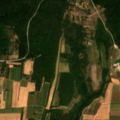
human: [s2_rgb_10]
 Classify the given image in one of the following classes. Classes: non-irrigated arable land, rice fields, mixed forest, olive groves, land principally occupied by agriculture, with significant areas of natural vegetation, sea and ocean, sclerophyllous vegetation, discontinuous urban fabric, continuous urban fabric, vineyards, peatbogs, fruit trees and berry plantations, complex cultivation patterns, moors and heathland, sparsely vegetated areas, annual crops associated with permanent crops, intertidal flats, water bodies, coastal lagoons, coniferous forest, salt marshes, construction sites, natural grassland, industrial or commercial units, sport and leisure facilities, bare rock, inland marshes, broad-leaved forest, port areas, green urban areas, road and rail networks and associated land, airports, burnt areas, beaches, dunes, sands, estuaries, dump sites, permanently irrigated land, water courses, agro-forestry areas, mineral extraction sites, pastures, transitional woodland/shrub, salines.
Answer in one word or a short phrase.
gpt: non-irrigated arable land, complex cultivation patterns, land principally occupied by agriculture, with significant areas of natural vegetation, broad-leaved forest, mixed forest